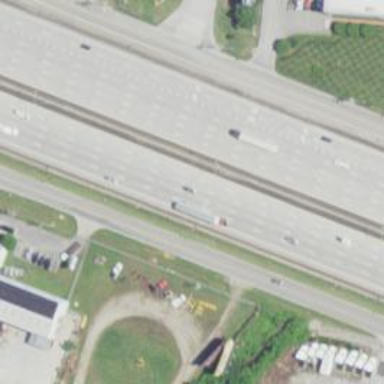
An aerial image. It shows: View of motorway.